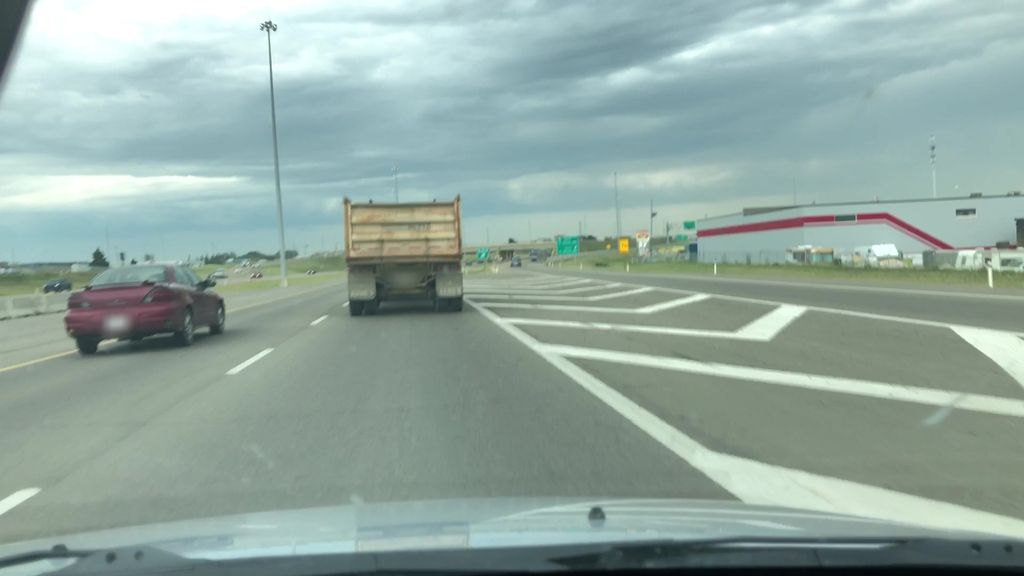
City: edmonton